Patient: sex F, age 71
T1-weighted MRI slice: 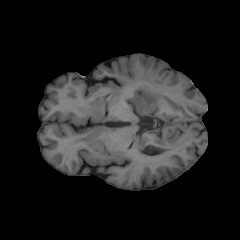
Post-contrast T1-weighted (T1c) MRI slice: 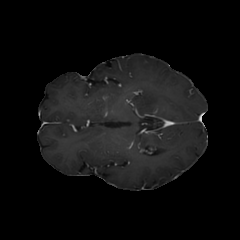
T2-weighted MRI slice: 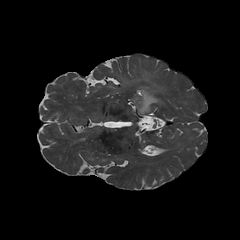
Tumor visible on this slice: yes
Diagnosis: Astrocytoma, IDH-mutant
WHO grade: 2